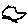
Label: car